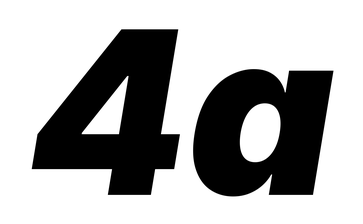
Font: Inter-Italic_Black_Italic